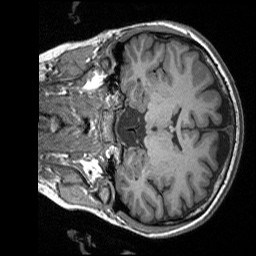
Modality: T1w
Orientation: coronal
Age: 19
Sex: female
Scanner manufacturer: siemens
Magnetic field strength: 3 T
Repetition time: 1.9 s
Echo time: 0.00252 s